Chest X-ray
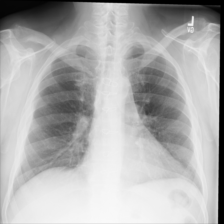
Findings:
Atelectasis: negative
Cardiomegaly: negative
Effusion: negative
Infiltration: negative
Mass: negative
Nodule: negative
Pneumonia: negative
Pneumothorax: negative
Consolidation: negative
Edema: negative
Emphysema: negative
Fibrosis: negative
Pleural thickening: negative
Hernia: negative